Question: I'm trying to center a horizontal list of image links, though it seems that the left of the images are being centered. As you can see, the center of the list of images (which are all the same size) is slightly to the right of the text.

HTML:
'''
<div id='nav'>
<ul>
<li>
<a href=''><img src='images/login.png' /></a>
</li>
<li>
<a href=''><img src='images/add.png' /></a>
</li>
<li>
<a href=''><img src='images/forum.png' /></a>
</li>
</ul>
</div>
'''
Css:
'''
#nav {
text-align: center;
}
#nav ul {
list-style: none;
margin: 20px auto;
}
#nav li {
display: inline-block;
margin: 0px 30px;
}
'''
What can I do to completely center it?
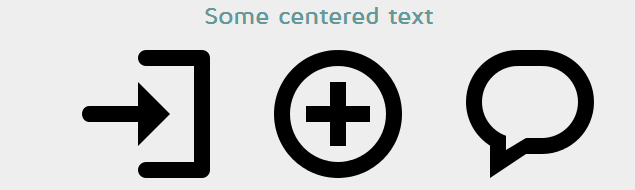
Answer: <URL>
The '<ul>' tag by default adds padding. You need to set 'padding:0' manually to '<ul>' tag.
'''
#nav ul {
list-style: none;
margin: 20px auto;
padding:0;
}
'''